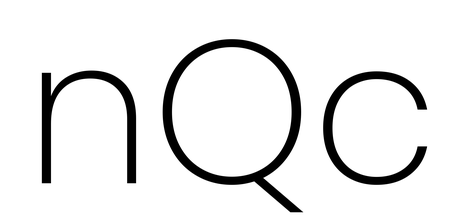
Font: Poppins-ExtraLight